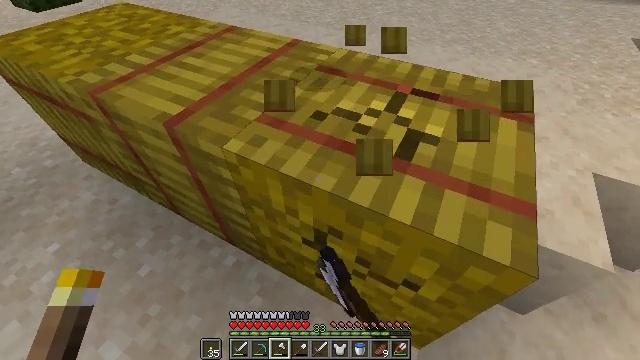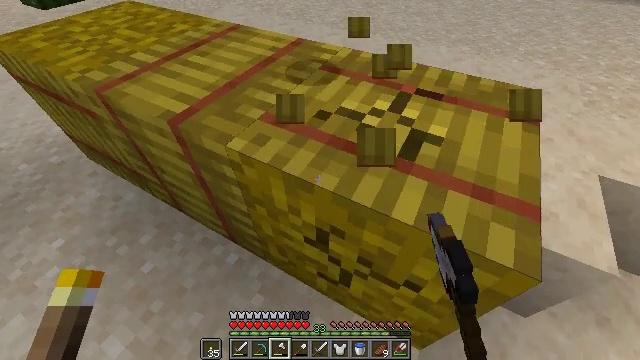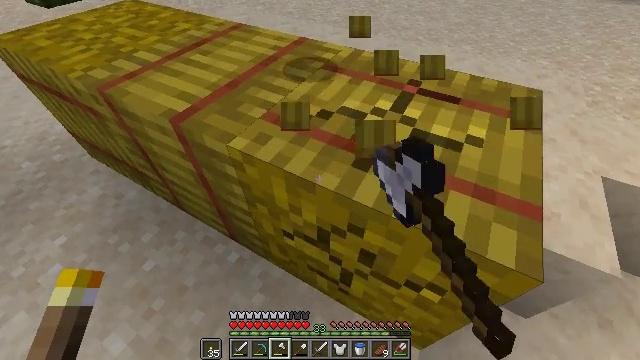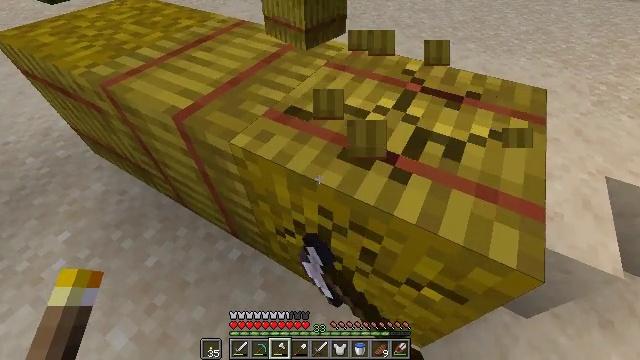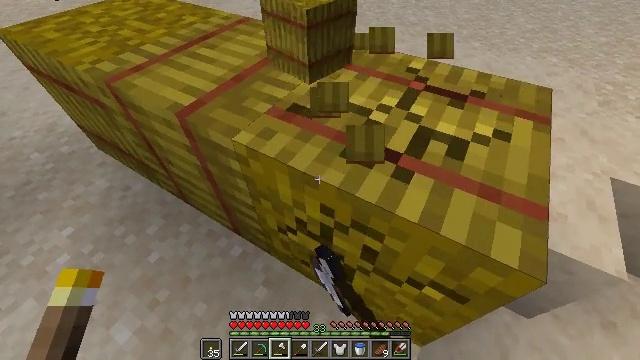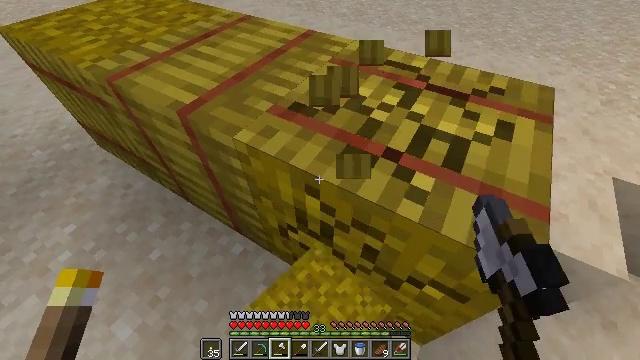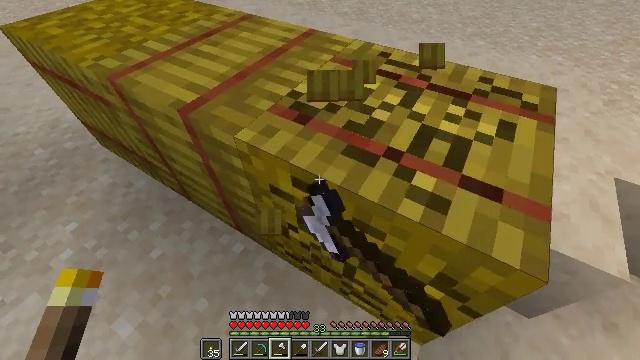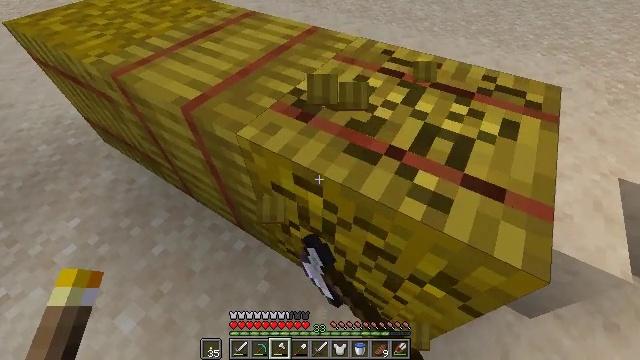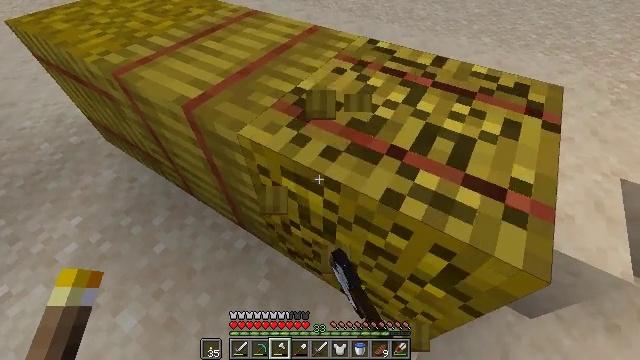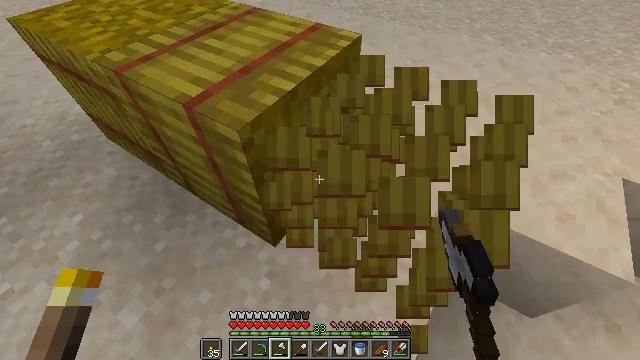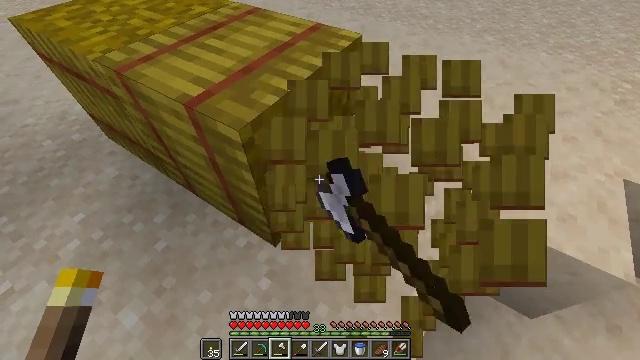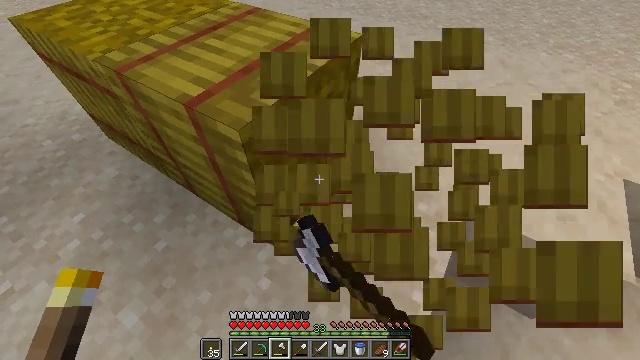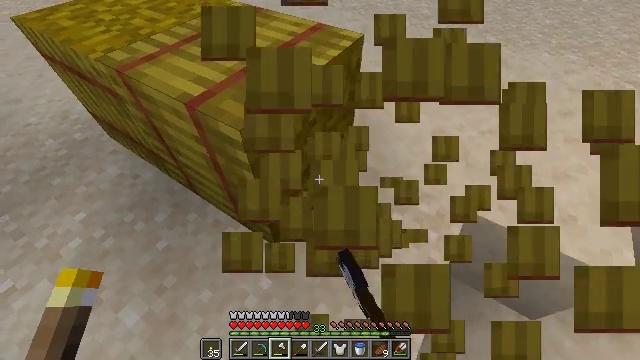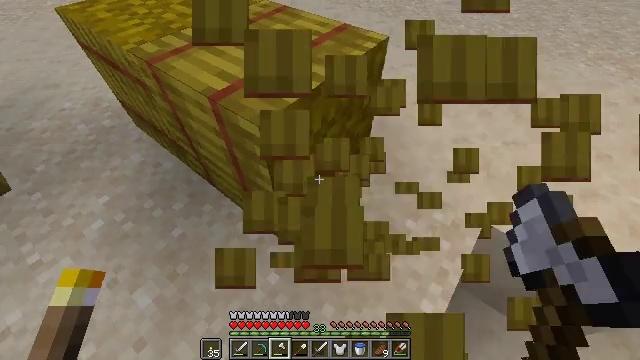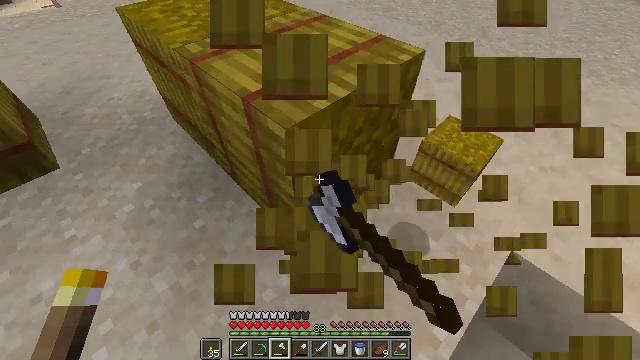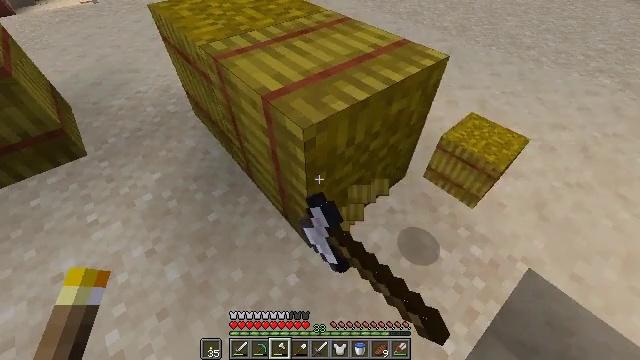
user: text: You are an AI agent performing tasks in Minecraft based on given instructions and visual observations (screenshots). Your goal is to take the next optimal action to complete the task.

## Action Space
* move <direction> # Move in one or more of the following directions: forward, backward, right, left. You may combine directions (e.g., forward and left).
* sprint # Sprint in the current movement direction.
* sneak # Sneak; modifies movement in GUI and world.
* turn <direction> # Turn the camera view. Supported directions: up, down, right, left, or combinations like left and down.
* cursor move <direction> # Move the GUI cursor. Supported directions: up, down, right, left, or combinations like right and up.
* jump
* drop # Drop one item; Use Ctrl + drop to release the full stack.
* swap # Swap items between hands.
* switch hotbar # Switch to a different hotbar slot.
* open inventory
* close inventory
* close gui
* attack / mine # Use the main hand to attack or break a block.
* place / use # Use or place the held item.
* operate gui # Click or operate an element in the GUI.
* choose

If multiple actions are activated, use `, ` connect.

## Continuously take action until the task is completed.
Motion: motion action
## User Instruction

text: Attack the hay block to get hay.
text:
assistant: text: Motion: attack / mine
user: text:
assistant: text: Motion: attack / mine
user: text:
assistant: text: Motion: attack / mine
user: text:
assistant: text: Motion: attack / mine
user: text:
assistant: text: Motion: attack / mine
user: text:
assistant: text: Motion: attack / mine
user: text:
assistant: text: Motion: attack / mine
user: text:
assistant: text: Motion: attack / mine
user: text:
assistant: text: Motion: attack / mine
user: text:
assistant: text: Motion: attack / mine
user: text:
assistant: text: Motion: attack / mine
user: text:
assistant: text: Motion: attack / mine
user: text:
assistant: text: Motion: turn left, attack / mine
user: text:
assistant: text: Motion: turn left and up, attack / mine
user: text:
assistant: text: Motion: turn left, attack / mine
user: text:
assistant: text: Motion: turn left, attack / mine
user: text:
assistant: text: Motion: turn left, attack / mine
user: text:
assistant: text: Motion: turn left, attack / mine
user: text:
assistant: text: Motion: attack / mine
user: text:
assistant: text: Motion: attack / mine
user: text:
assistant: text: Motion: attack / mine
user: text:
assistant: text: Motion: attack / mine
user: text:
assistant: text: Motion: attack / mine
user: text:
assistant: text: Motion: turn up, attack / mine
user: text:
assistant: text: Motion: attack / mine
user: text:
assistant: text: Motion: attack / mine
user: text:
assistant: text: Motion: attack / mine
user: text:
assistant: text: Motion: attack / mine
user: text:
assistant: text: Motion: attack / mine
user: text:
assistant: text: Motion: attack / mine